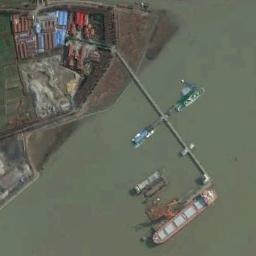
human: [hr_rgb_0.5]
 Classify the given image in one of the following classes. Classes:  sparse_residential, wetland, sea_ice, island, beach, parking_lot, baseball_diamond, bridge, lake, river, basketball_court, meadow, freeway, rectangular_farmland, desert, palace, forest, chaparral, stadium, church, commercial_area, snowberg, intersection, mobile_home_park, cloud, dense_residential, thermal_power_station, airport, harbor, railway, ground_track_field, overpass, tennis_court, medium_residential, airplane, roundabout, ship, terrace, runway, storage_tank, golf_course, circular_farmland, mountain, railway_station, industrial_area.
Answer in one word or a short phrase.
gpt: ship